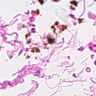
Metastatic tissue present: no